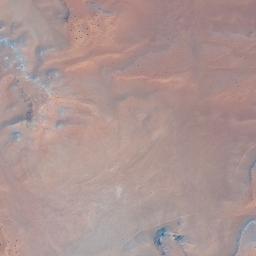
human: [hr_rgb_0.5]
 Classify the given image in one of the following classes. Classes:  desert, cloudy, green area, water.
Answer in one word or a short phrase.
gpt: desert